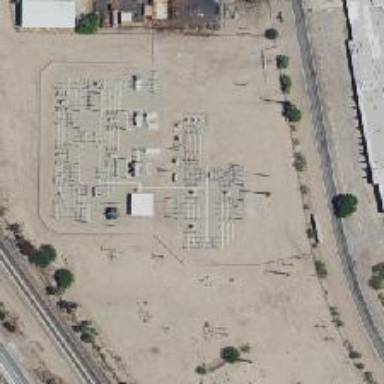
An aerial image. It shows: Switch used for power control.